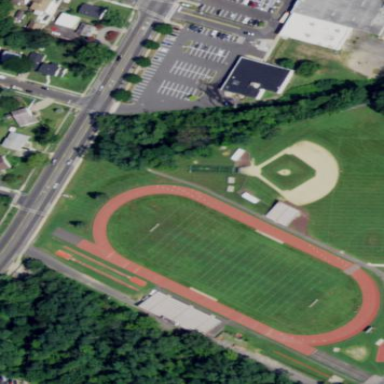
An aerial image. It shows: Track in leisure land.